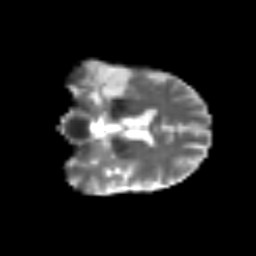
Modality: T2w
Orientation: coronal
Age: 58
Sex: male
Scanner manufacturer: siemens
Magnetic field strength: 3 T
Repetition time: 3.2 s
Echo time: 0.081 s